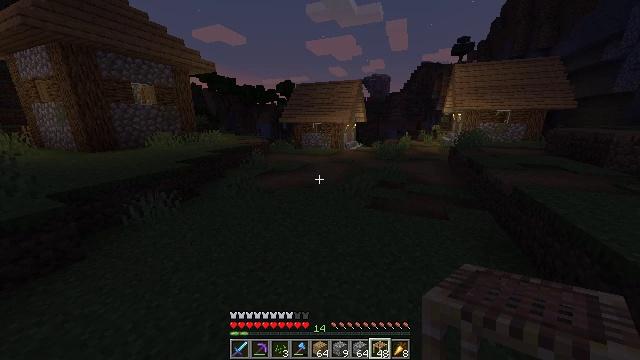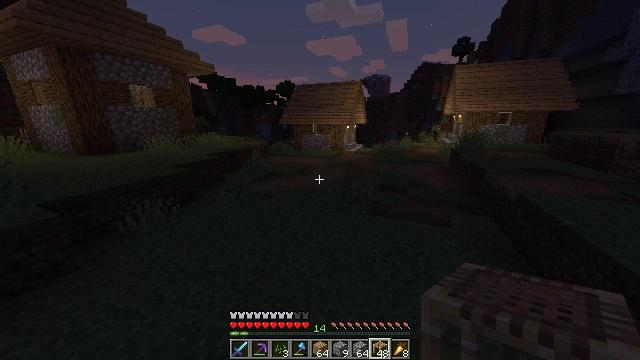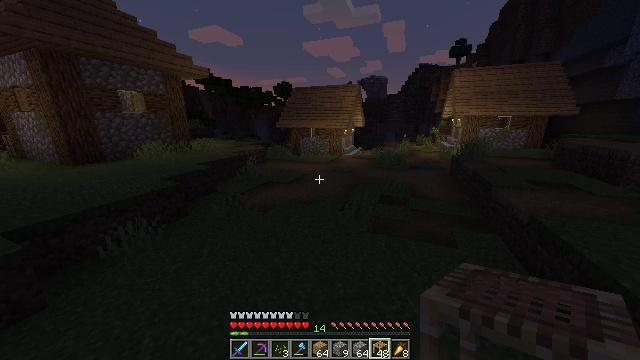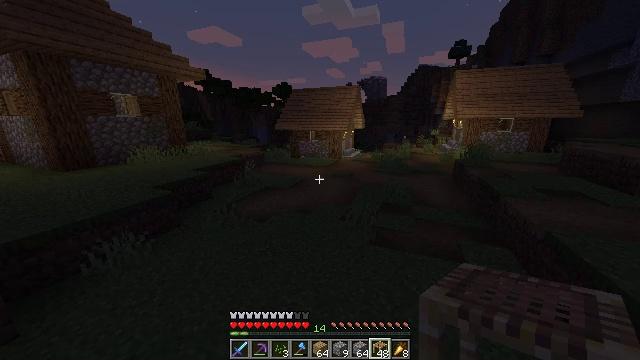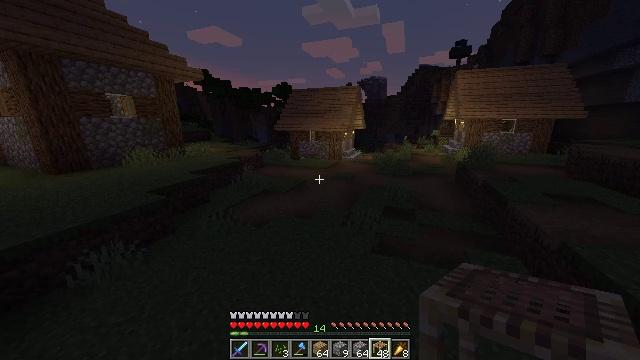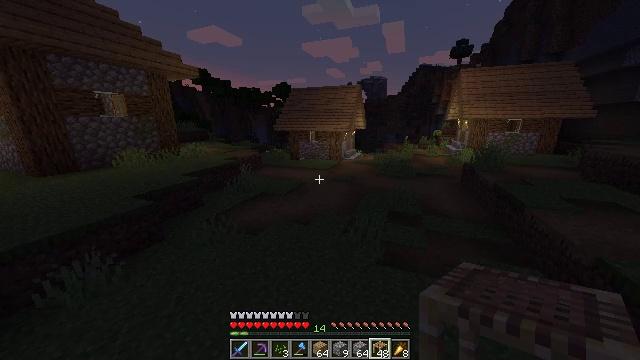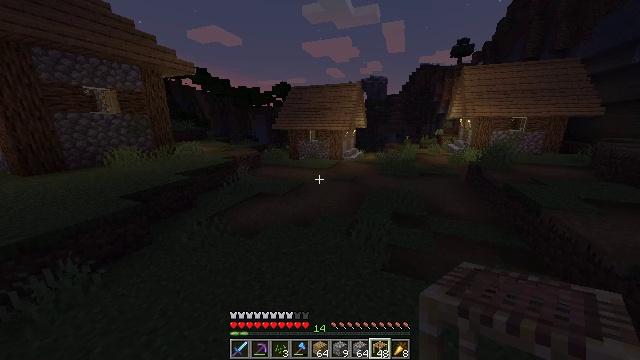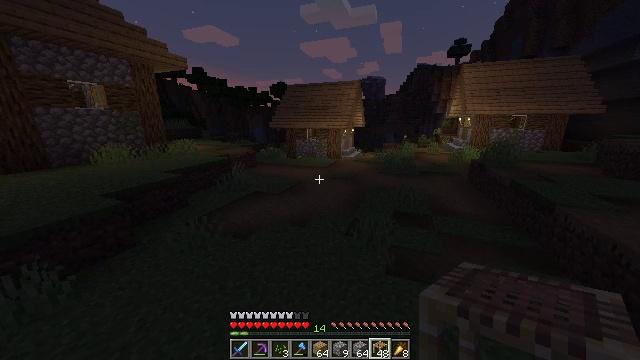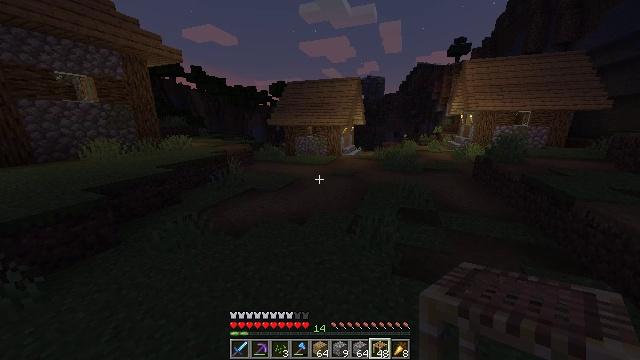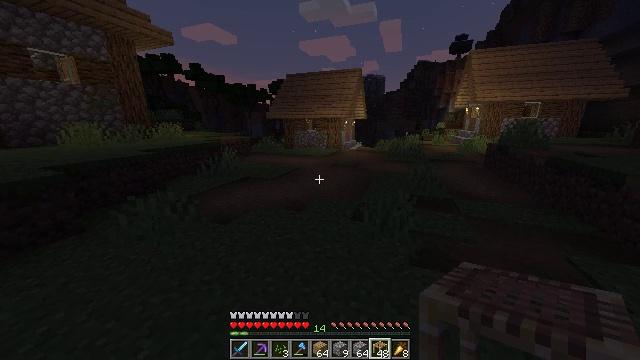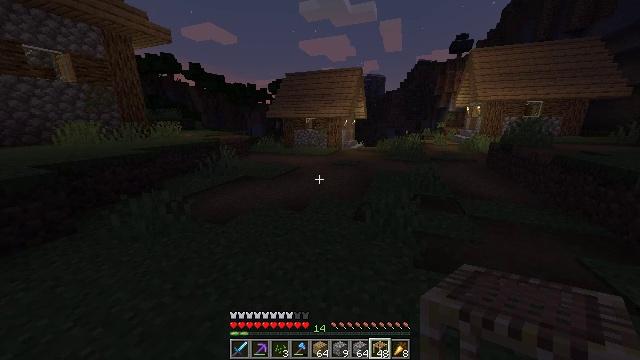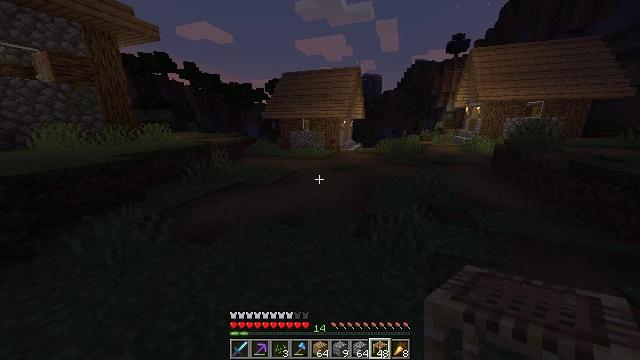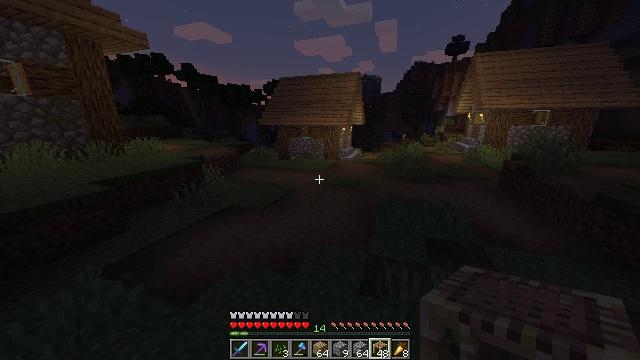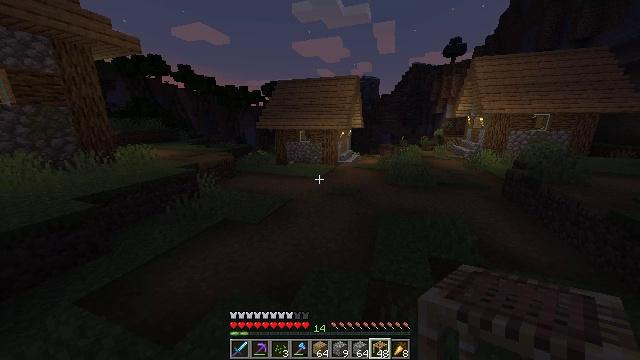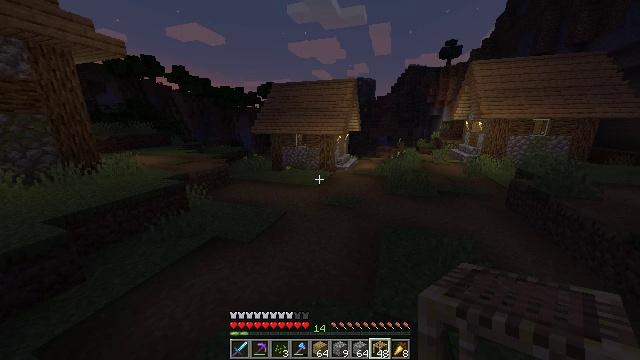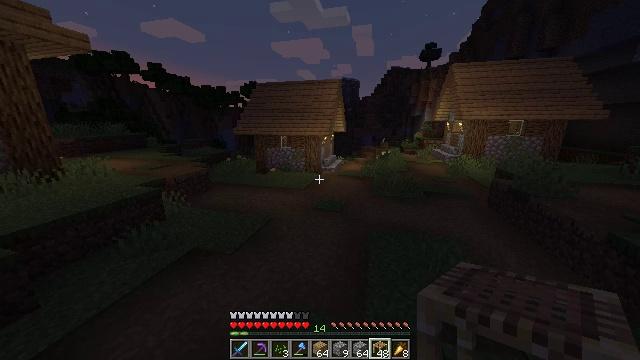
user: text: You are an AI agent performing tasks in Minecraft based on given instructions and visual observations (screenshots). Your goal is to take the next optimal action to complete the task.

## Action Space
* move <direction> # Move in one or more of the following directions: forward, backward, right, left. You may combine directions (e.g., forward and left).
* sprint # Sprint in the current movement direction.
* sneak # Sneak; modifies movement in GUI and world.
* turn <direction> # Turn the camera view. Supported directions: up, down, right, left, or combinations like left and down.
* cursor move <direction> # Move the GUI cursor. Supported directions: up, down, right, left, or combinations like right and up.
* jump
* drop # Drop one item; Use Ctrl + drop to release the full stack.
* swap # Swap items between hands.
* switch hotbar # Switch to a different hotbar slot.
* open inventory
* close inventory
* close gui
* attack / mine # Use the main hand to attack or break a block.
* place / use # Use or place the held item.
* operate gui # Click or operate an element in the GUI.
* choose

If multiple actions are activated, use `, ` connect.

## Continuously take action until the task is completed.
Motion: motion action
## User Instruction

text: Break spruce planks from a structure.
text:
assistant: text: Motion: move forward, sprint, jump
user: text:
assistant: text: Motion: move forward, sprint, jump
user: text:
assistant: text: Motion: move forward, sprint, jump
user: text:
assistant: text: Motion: move forward, sprint, jump
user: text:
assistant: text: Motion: move forward, jump
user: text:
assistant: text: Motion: move forward, jump
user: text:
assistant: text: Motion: move forward, jump
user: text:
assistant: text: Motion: move forward, jump
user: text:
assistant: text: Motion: move forward, jump
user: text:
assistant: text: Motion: move forward, jump
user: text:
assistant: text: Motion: move forward, sprint, jump
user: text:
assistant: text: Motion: move forward, sprint, jump
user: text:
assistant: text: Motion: move forward, sprint, jump
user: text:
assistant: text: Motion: move forward, sprint, jump
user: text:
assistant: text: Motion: move forward, sprint, turn right, jump
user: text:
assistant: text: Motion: move forward, sprint, turn right, jump
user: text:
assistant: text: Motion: move forward, turn right, jump
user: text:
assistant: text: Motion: move forward, turn right, jump
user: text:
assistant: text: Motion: move forward, turn right, jump
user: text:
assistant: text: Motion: move forward, turn right, jump
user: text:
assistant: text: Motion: move forward, turn right, jump
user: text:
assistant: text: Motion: move forward, jump
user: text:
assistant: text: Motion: move forward, sprint, jump
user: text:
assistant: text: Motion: move forward, sprint, jump
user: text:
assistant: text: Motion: move forward, sprint, jump
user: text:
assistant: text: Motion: move forward, sprint, jump
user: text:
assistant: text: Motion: move forward, sprint, jump
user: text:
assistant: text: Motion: move forward, sprint, jump
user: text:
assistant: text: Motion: move forward, jump
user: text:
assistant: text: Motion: move forward, jump